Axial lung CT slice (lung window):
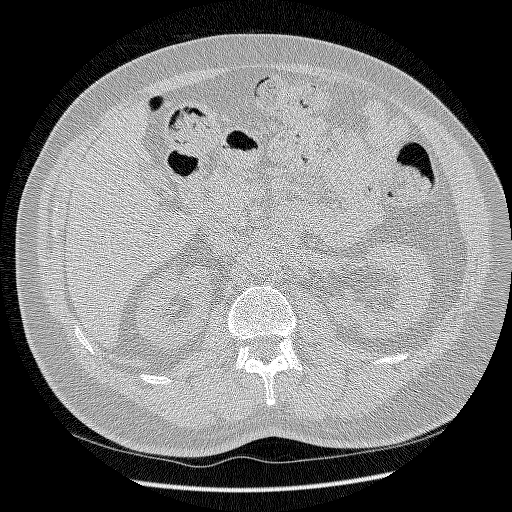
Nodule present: no